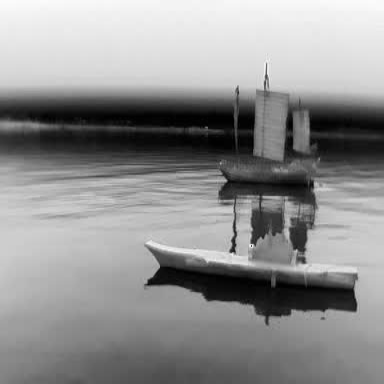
There are two objects shown in the infrared image, including a sailboat, and a warship.